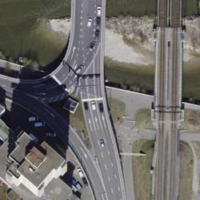
EUNIS habitat code: 55
Species observed at this site:
Ficus carica
Tussilago farfara